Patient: sex M, age 57
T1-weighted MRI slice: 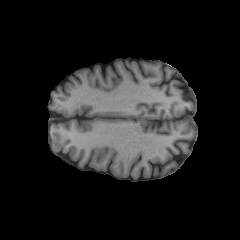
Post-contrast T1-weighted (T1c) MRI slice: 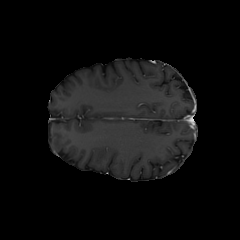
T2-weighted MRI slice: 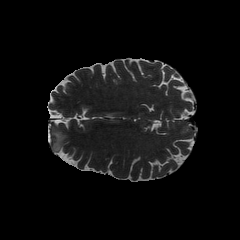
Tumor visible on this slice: yes
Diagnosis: Oligodendroglioma, IDH-mutant, 1p/19q-codeleted
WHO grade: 2